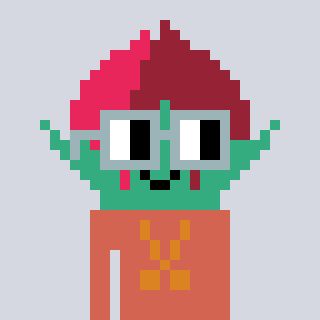
a pixel art character with square dark gray glasses, a rosebud-shaped head and a peachy-colored body on a cool background